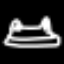
Label: frog